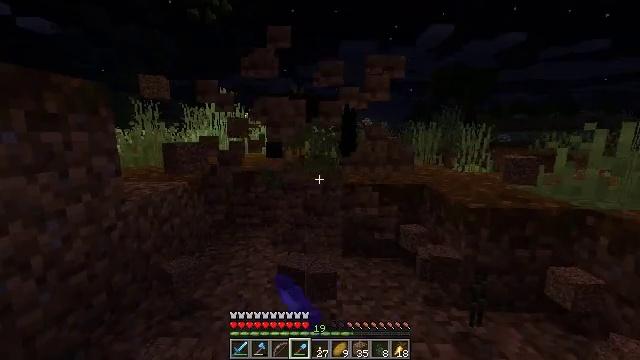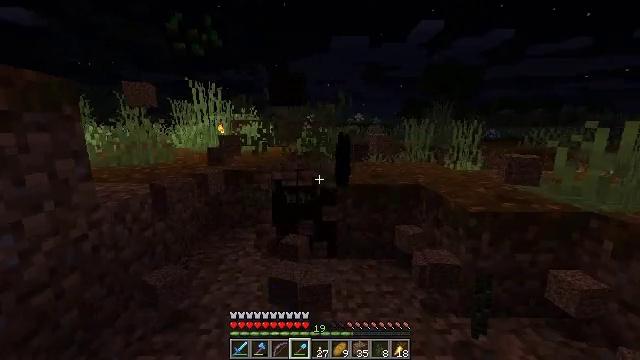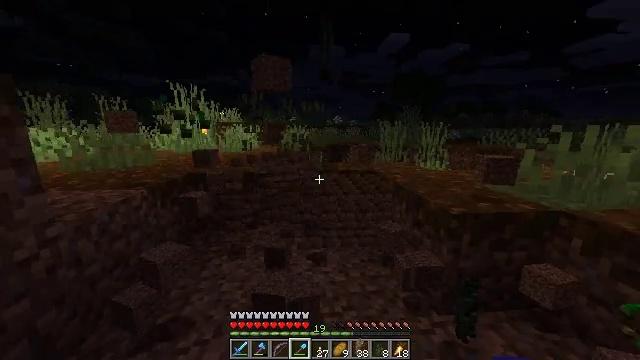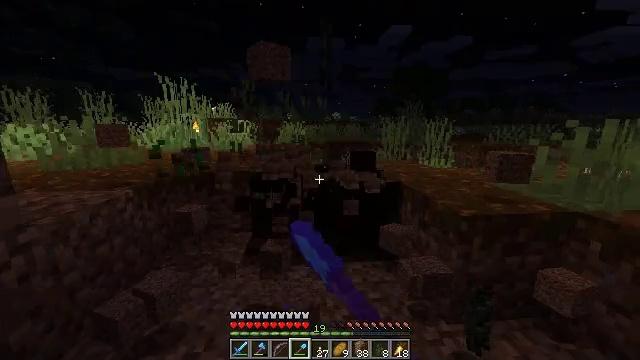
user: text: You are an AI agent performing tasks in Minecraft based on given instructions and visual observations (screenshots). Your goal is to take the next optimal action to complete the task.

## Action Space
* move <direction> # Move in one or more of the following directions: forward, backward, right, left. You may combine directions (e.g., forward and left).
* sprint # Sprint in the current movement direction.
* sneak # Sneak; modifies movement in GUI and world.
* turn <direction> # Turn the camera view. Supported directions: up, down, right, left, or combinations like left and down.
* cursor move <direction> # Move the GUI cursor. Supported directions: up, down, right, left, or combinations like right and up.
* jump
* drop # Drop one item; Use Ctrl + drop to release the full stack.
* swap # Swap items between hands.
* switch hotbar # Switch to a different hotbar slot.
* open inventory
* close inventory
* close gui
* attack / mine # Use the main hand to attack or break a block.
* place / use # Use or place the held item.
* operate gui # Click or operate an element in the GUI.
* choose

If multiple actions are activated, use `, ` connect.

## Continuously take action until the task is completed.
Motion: motion action
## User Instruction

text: Remove the topsoil to get podzol.
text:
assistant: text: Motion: move forward, turn right and down, attack / mine
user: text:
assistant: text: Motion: turn right, attack / mine
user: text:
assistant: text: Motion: attack / mine
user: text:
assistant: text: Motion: attack / mine